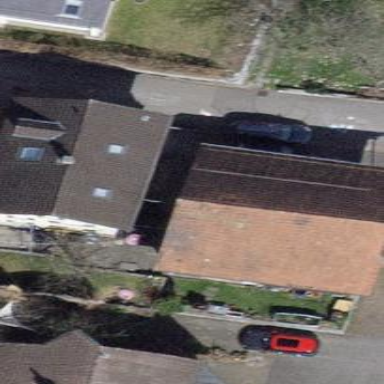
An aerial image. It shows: Shed.